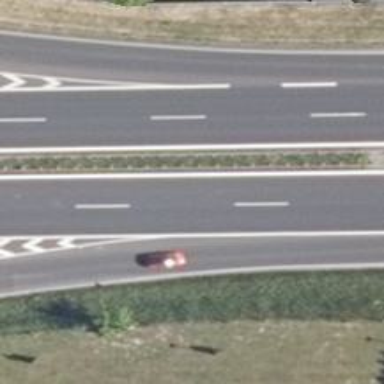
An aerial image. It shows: Asphalt trunk motorway.